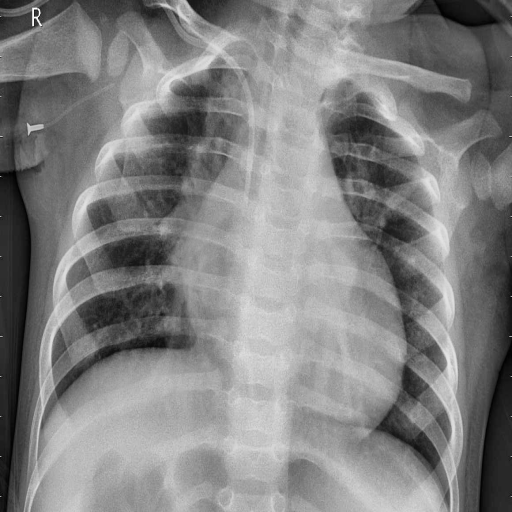
Finding: PNEUMONIA